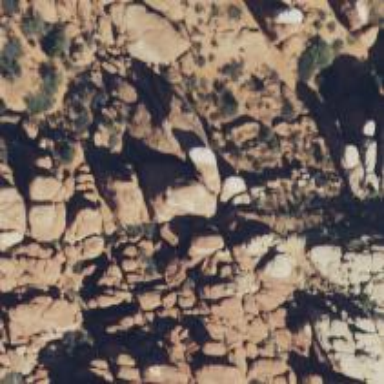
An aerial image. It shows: Cliff in nature.